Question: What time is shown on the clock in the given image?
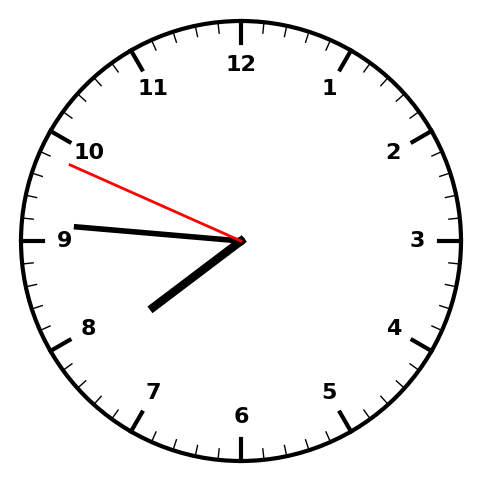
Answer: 07:45:49